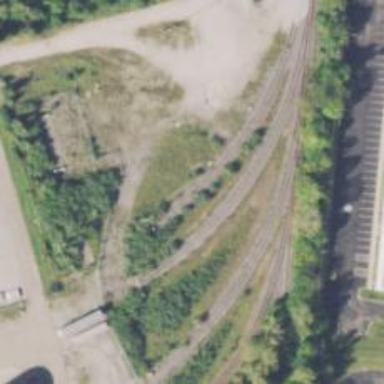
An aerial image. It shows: Disused railway spur service.